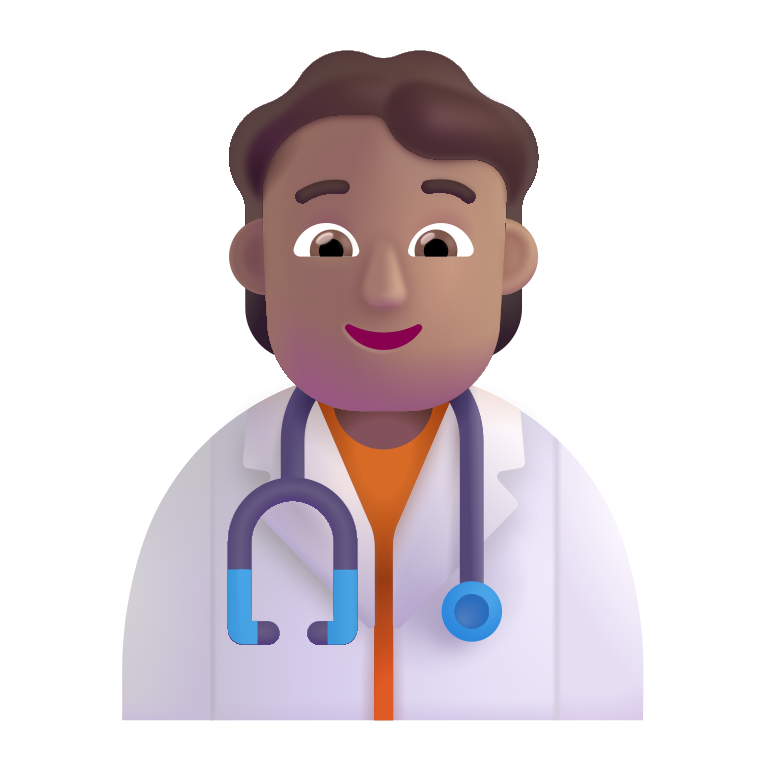
health worker color